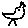
Label: bird